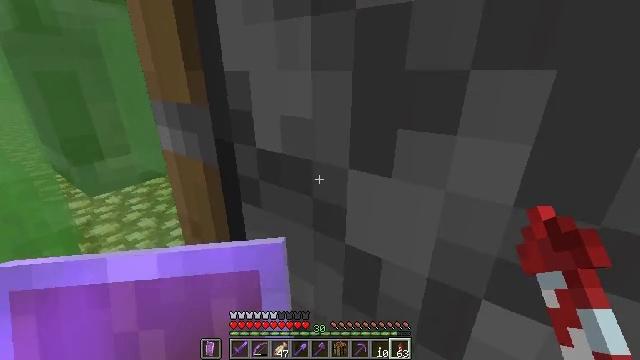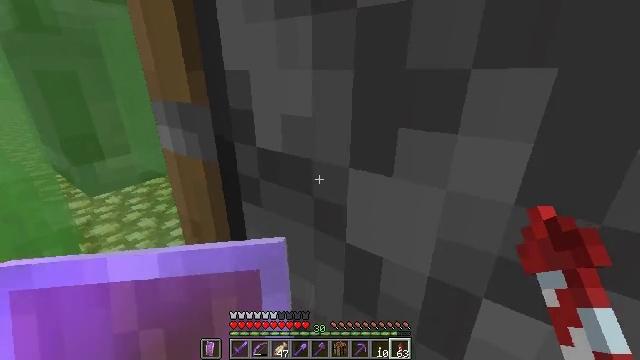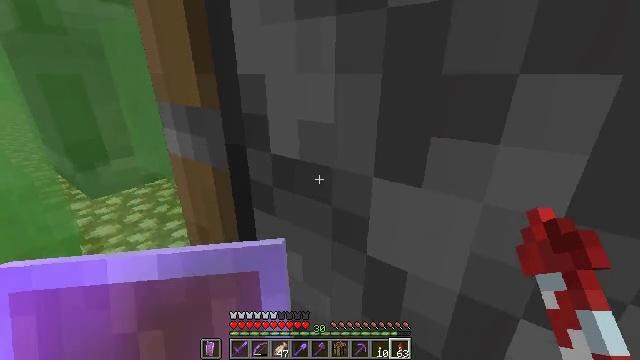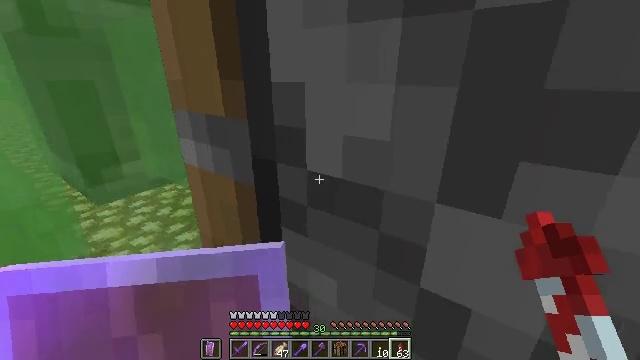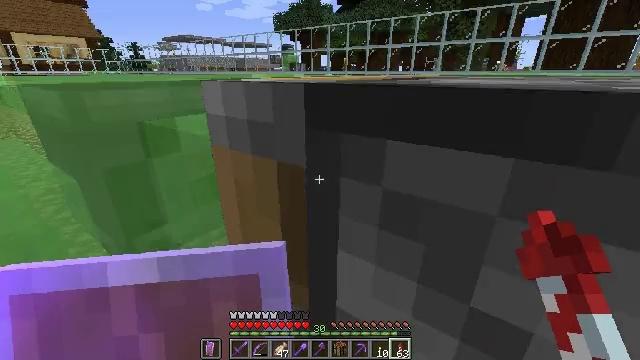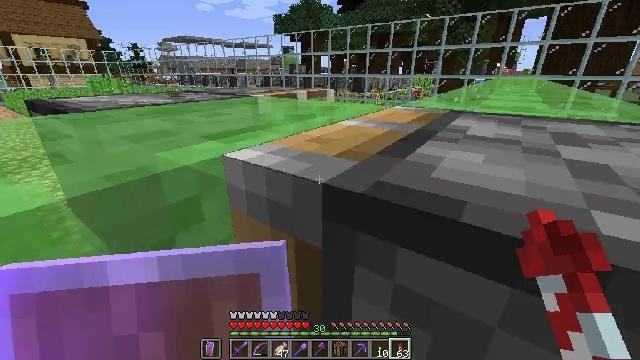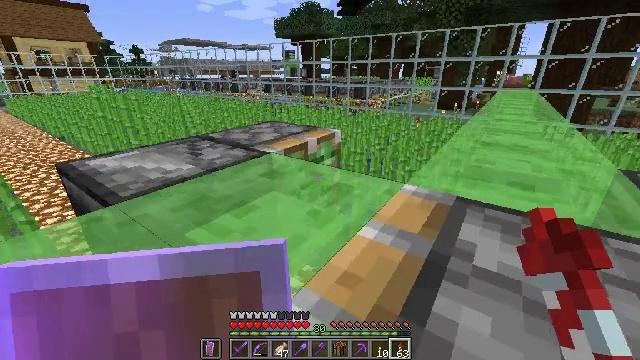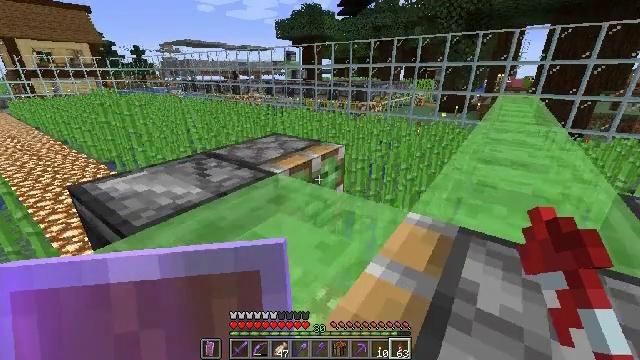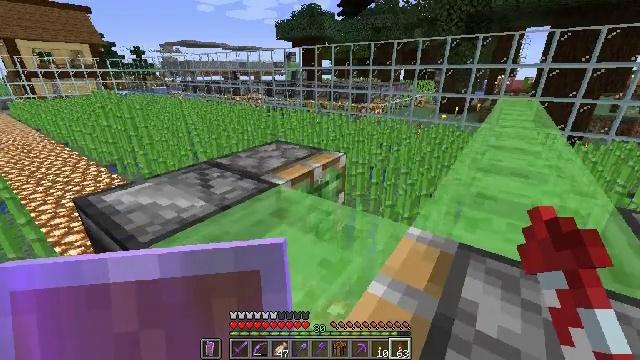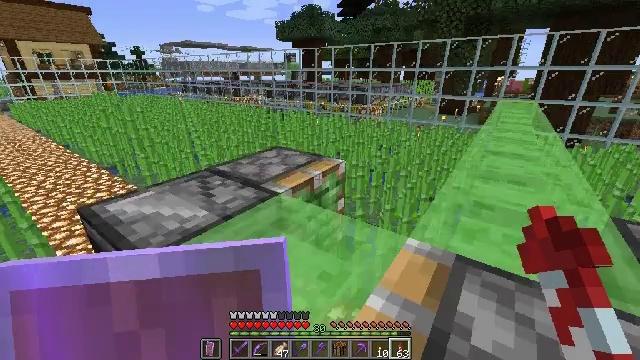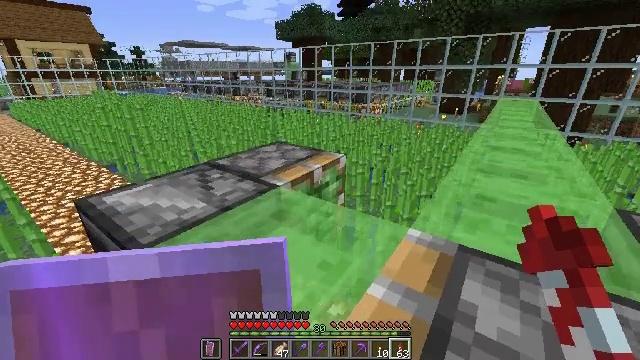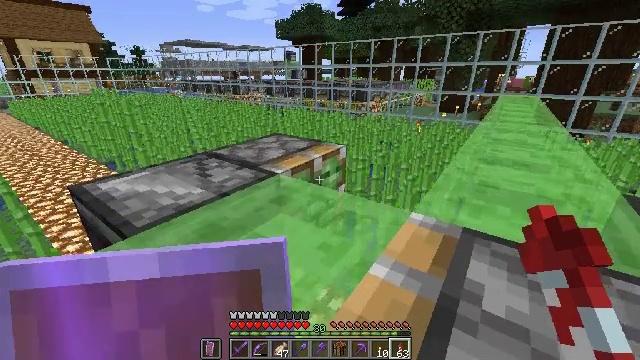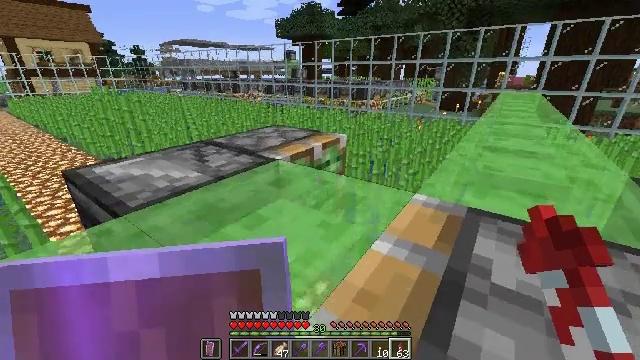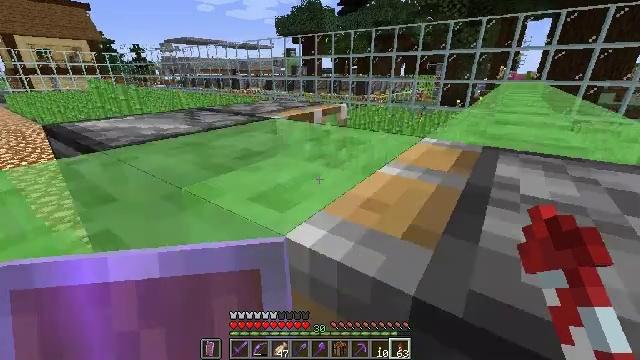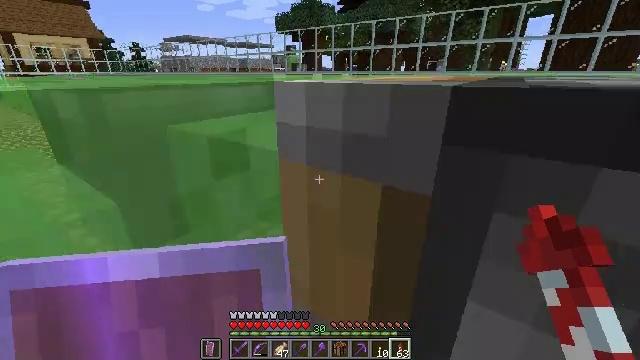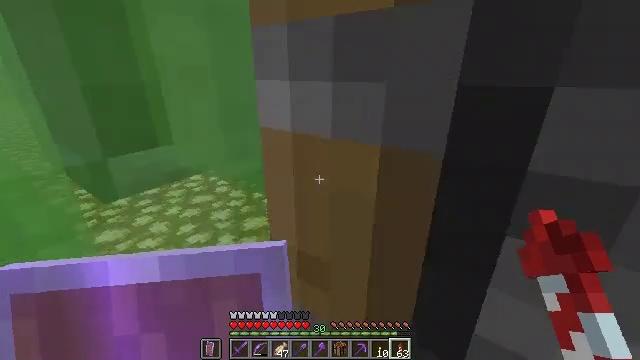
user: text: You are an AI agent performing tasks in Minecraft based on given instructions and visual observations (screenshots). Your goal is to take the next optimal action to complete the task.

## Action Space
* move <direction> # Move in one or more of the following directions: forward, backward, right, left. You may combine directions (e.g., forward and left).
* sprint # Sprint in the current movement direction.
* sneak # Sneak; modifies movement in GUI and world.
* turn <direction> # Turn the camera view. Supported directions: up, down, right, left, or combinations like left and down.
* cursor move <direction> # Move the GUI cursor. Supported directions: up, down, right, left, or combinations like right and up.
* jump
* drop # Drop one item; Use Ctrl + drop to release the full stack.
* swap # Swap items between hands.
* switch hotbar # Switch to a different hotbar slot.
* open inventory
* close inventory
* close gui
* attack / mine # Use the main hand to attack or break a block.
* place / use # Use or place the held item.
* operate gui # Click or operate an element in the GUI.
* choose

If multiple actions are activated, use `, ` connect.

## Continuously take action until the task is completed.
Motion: motion action
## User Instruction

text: Break the sticky piston to collect it.
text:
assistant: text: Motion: no_op
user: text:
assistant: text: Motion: move forward
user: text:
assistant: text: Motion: move forward
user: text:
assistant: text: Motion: move forward, jump
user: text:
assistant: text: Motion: move forward, jump
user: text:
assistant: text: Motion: move forward, jump
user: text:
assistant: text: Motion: move forward, jump
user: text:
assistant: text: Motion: move forward
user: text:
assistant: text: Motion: move forward
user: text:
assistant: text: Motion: move forward
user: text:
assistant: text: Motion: move forward
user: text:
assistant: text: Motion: move forward
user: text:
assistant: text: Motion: move forward
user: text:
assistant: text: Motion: move forward, jump
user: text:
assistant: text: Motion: move forward, jump
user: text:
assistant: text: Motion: move forward, jump
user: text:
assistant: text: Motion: move forward, jump
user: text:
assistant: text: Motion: move forward, jump
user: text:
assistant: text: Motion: move forward, jump
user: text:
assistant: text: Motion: move forward, jump
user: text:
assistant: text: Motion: move forward, jump
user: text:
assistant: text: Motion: move forward, jump
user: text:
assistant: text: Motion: move forward, jump
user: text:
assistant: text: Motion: move forward, jump
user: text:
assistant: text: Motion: move forward, jump
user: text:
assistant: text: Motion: move forward, turn left and up, jump
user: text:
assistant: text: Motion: move forward, turn left and up, jump
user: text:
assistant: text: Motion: move forward, turn left and up
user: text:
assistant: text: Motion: move forward
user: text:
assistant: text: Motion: move forward